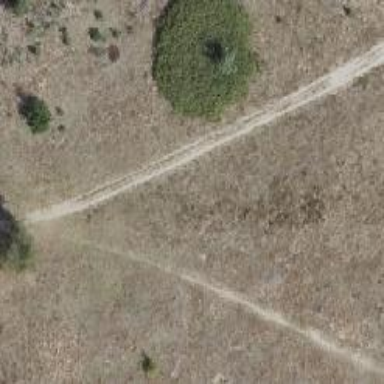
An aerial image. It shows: Dirt path.